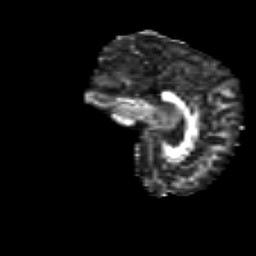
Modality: FA
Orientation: sagittal
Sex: male
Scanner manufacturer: siemens
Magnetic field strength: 3 T
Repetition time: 5 s
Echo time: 0.071 s